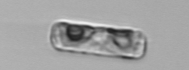
Label: Guinardia_delicatula